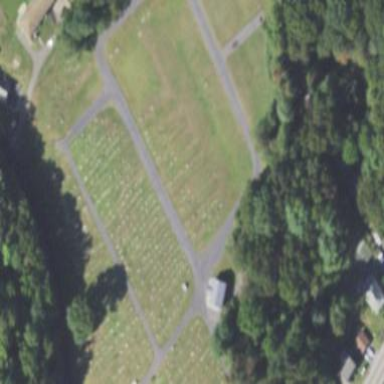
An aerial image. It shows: Cemetery.